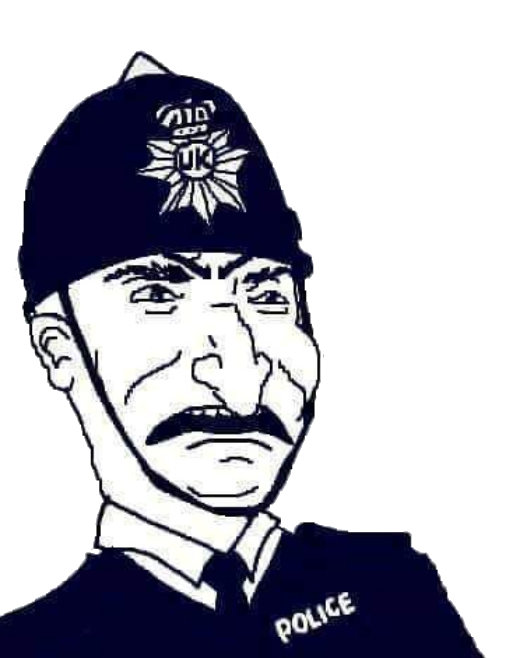
Label: 5_Bruce